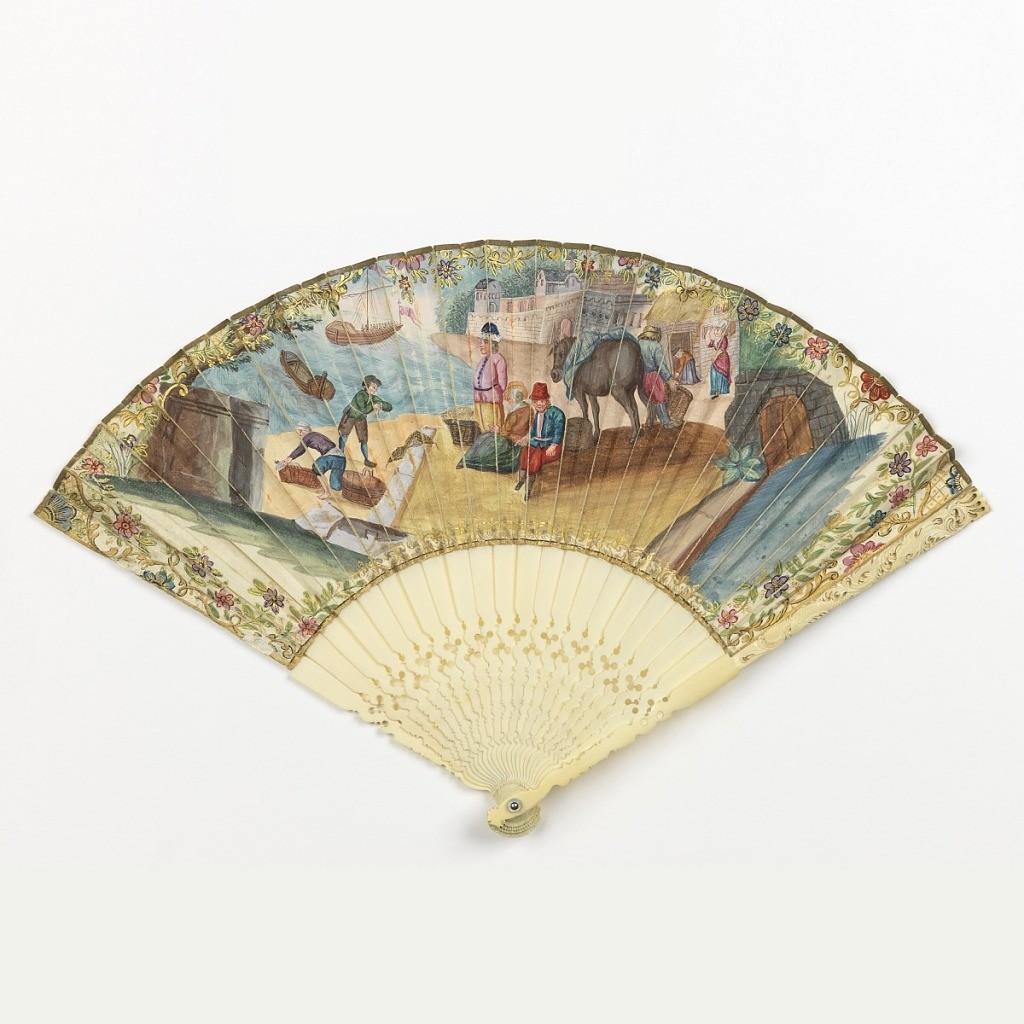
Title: Pleated fan
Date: ca. 1730
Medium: Painted and gilded parchment leaf, carved and pierced ivory sticks, mother-of-pearl washer
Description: Pleated fan with painted and gilded parchment leaf. Sticks of carved and pierced ivory fretted on edge to form pattern. Mother-of-pearl washer at the rivet.